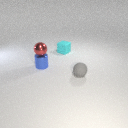
small blue metal cylinder in front of small cyan rubber cube